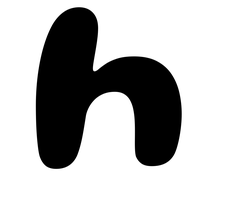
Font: Gluten_SemiBold